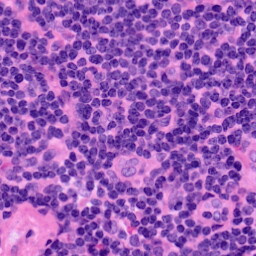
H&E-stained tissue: LymphNode